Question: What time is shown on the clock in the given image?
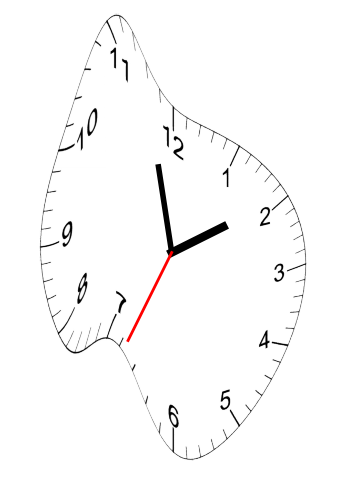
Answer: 01:57:34